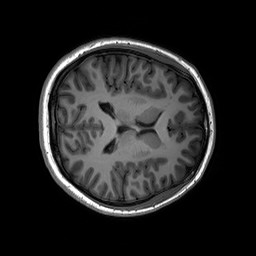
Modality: T1w
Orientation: axial
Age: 21
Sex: female
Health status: healthy
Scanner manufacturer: siemens
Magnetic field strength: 3 T
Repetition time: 2.3 s
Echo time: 0.00236 s